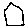
Label: house